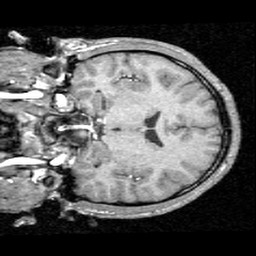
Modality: T1w
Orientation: coronal
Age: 20
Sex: male